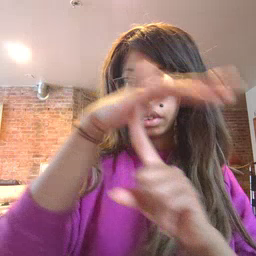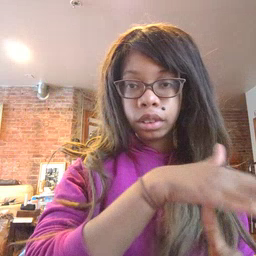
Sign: helicopter